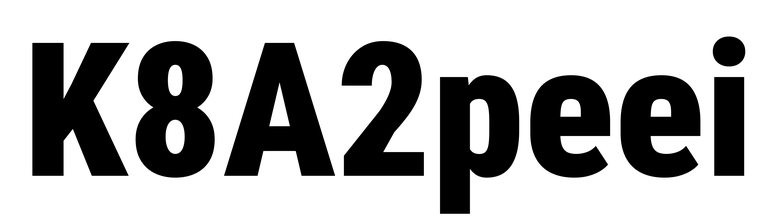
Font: Roboto_Condensed_Black